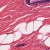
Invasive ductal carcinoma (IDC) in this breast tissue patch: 0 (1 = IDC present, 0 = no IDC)